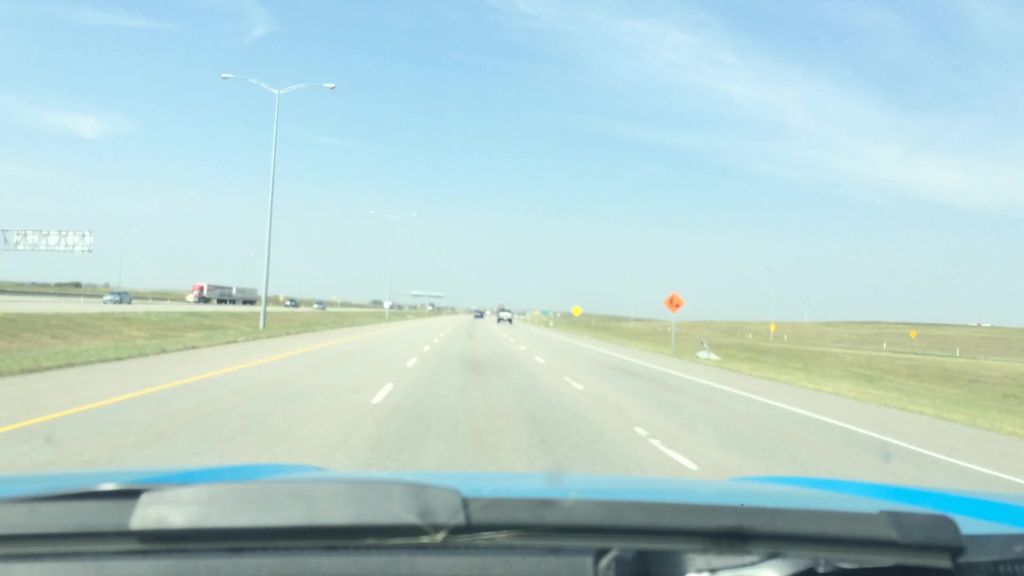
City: calgary